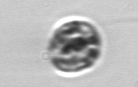
Label: Amoeba